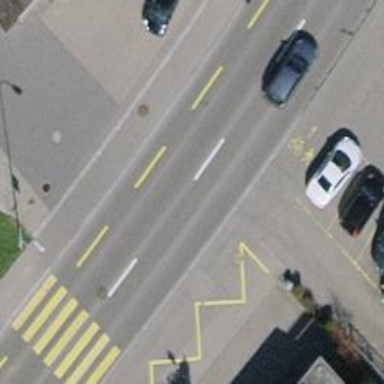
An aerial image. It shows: Public transport stop position.